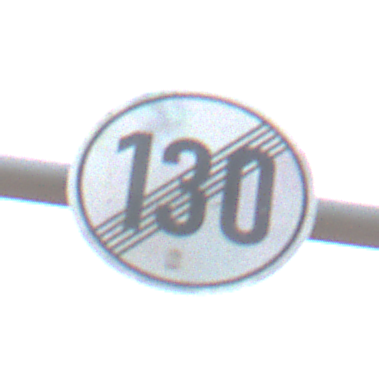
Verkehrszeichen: EndeGeschwindigkeit130
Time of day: SunriseSunset
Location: Outdoor (Nature)
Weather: PartlyCloudy
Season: NotSpecified
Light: Natural